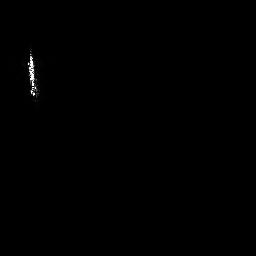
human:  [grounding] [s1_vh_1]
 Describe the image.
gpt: In the satellite image, there is  <ref>1 medium ship </ref> <box>[[8, 18, 13, 37, 0]]</box> located at top left.